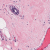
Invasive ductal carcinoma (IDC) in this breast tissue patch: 0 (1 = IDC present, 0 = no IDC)